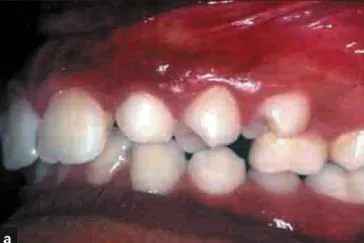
Pre-operative photographs.
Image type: medical_photograph (other_medical_photograph)